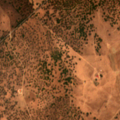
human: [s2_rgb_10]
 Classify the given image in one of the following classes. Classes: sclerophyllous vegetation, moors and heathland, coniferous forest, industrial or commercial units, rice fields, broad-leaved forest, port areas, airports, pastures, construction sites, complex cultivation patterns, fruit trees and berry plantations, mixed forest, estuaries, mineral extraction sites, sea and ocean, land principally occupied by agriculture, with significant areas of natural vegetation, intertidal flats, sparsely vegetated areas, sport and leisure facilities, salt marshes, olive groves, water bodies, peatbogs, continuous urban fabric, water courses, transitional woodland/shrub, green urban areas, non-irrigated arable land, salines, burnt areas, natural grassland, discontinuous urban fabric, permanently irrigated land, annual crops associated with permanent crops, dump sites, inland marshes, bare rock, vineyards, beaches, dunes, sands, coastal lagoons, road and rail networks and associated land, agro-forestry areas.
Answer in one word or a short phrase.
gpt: non-irrigated arable land, agro-forestry areas